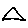
Label: triangle